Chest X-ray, PA view. Patient: 36 years old, sex M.
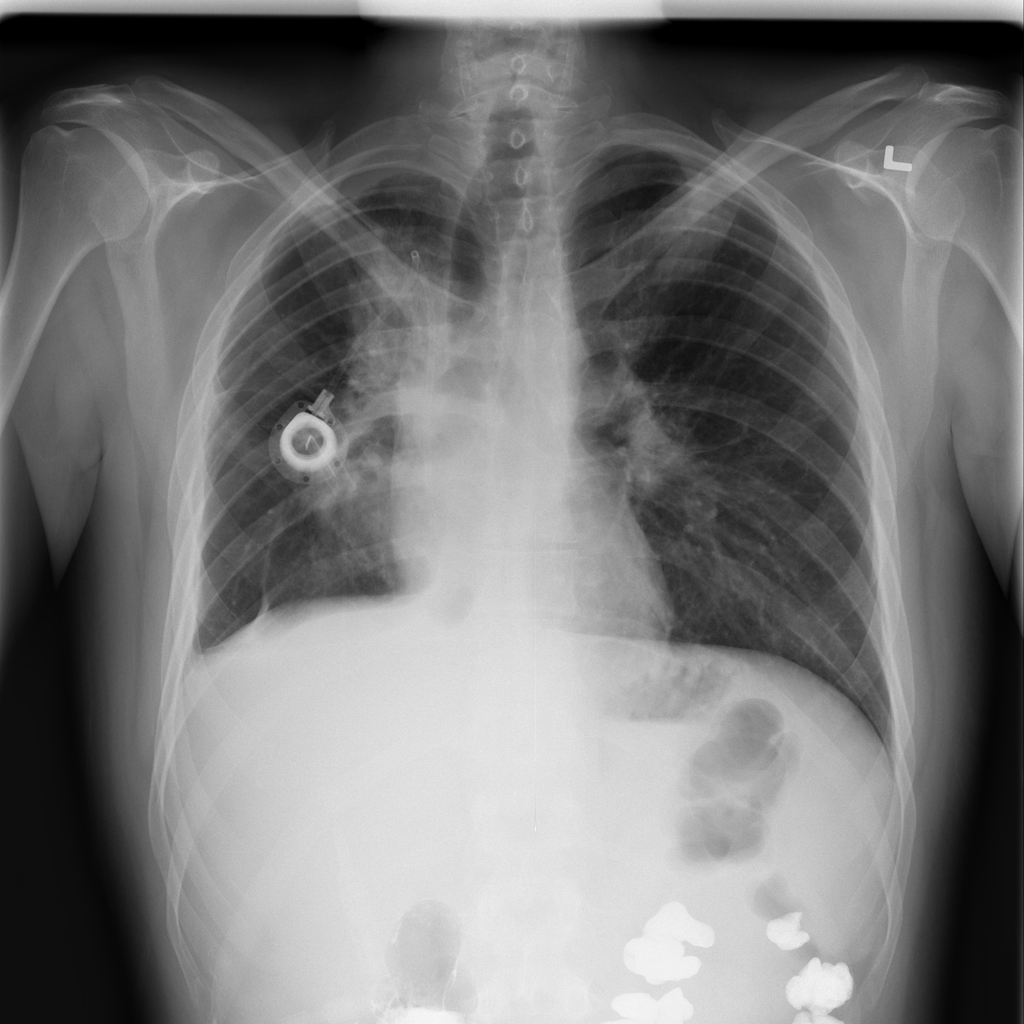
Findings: Consolidation, Mass